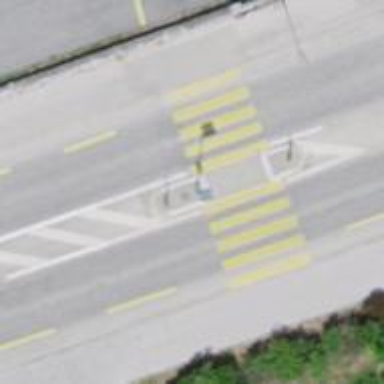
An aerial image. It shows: Marked footway crossing with pedestrian island.